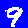
Digit: 9